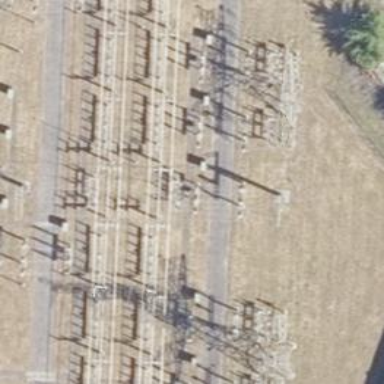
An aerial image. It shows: Power line with 3 cables. The line type is busbar.